Field crop: maize
Growth stage: 2
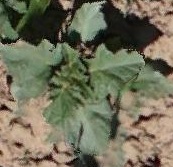
Species: datura